Aerial crown-view tile of a tropical tree (Barro Colorado Island, Panama), acquired 20250512:
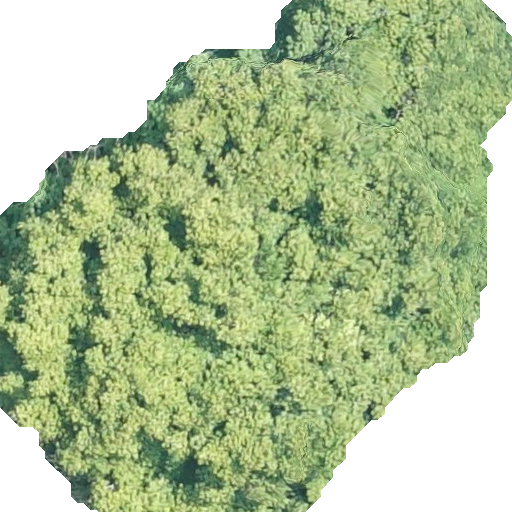
Species: Tachigali panamensis
GBIF accepted scientific name: Tachigali panamensis
Crown area: 298.84 m²